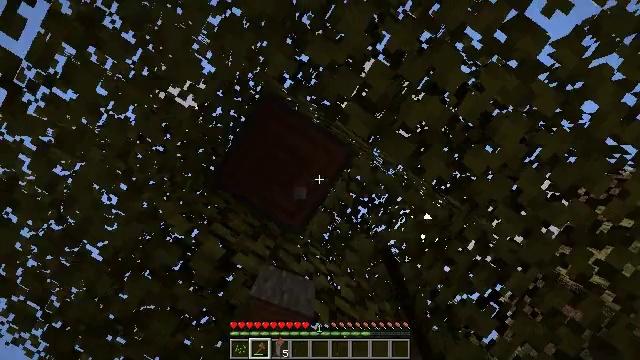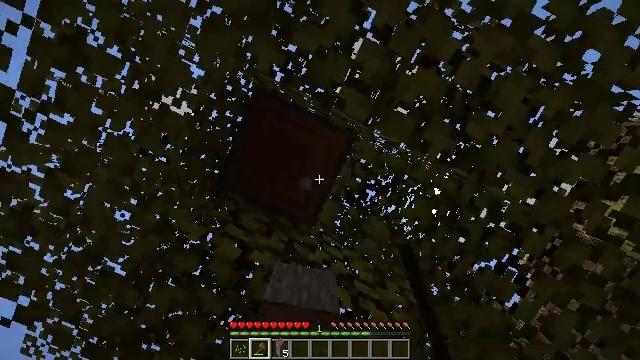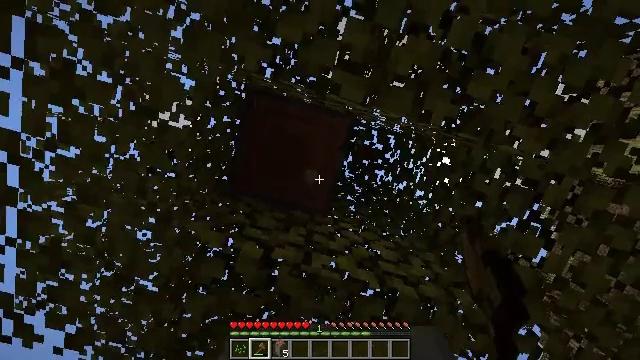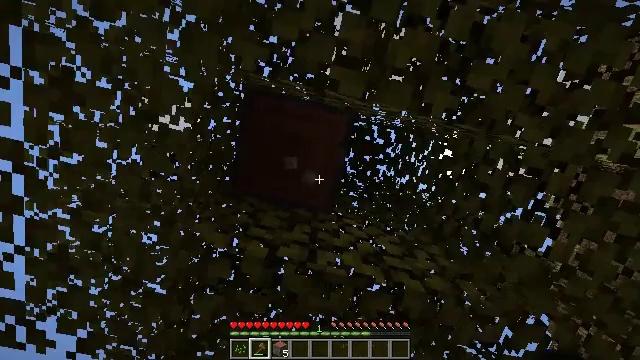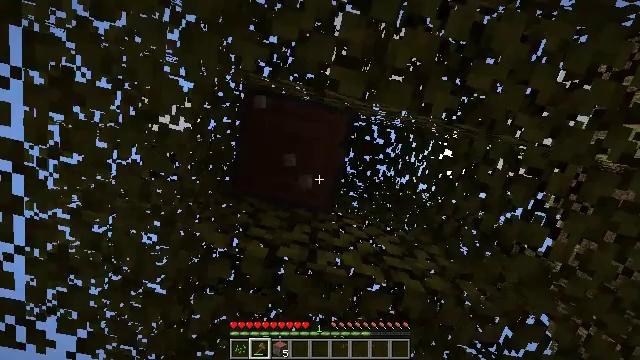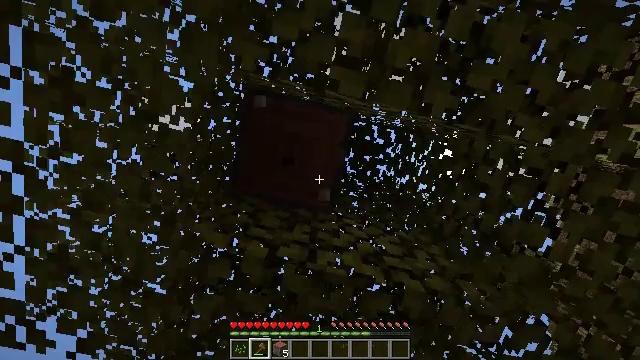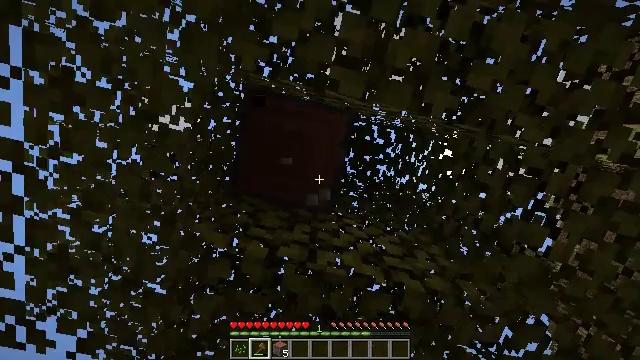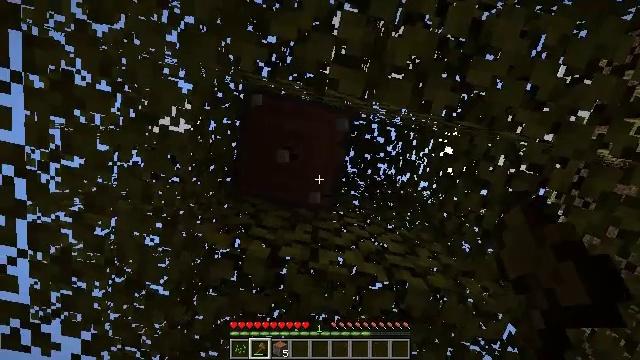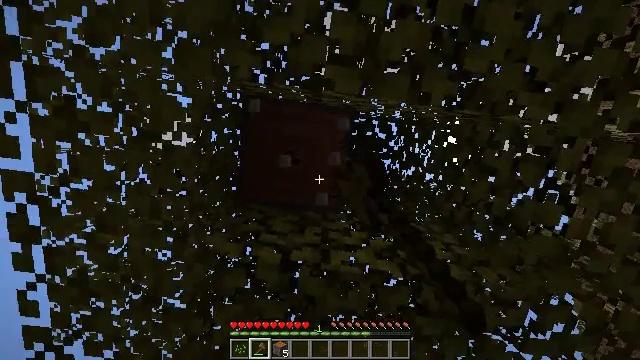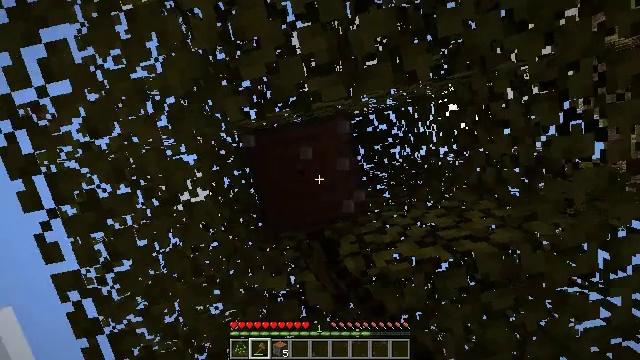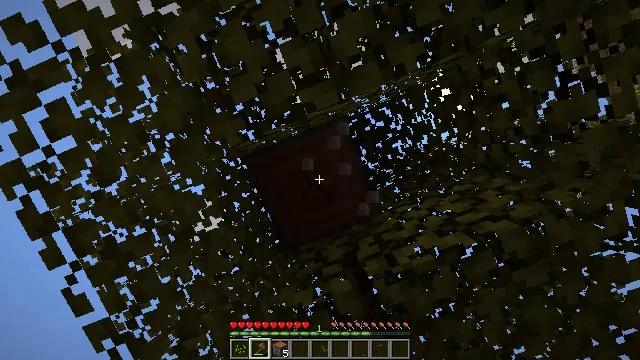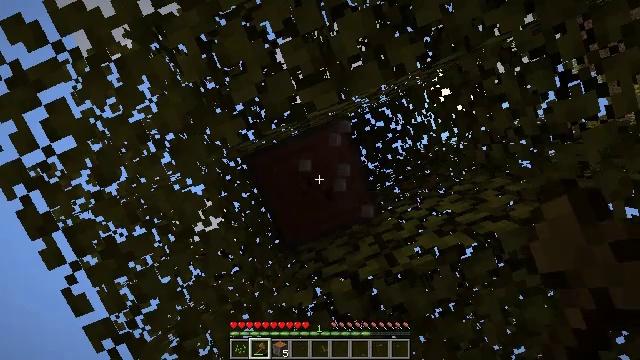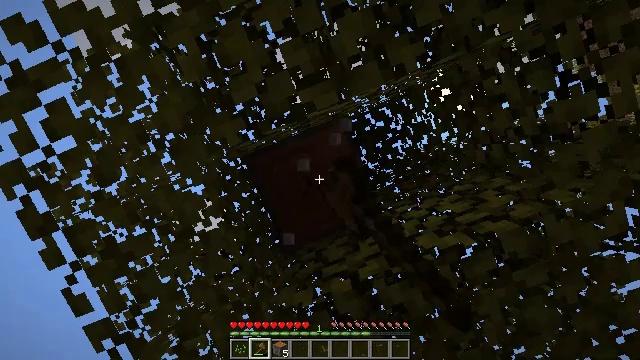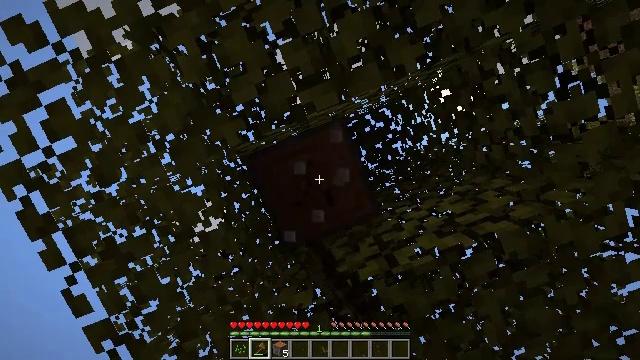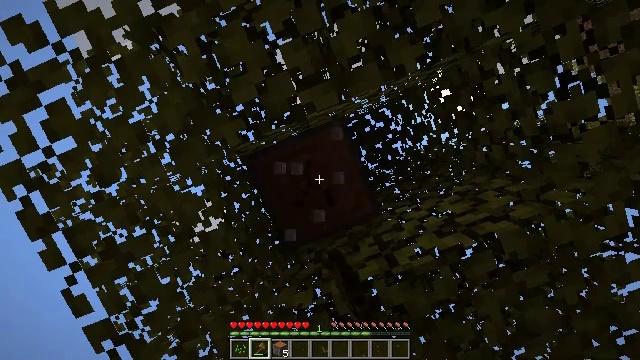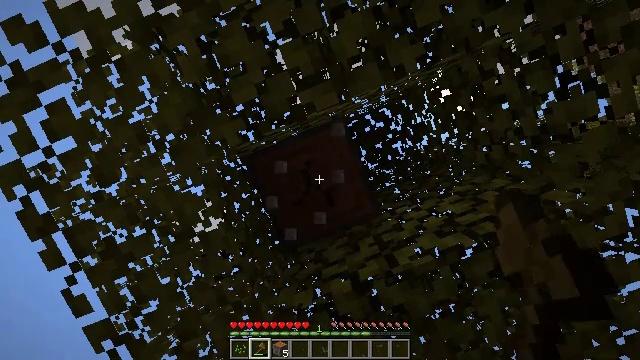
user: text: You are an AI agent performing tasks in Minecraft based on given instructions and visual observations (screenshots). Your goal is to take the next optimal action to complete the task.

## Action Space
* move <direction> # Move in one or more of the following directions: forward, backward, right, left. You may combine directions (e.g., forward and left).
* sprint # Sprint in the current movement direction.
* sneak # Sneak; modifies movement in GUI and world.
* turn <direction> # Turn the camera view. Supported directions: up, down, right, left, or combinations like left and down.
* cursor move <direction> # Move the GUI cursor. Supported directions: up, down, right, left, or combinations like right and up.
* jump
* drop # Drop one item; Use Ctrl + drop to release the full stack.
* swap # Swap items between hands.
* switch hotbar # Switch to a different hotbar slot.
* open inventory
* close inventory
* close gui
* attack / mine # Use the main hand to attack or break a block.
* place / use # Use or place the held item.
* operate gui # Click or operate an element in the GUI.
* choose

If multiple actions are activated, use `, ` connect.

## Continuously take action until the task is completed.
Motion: motion action
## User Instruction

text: Harvest the acacia log from the forest.
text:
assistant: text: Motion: turn left and down
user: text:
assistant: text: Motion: turn left and down
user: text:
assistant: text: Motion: turn left, attack / mine
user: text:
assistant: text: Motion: attack / mine
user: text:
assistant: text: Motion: attack / mine
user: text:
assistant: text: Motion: attack / mine
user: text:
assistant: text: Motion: attack / mine
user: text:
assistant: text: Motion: turn left, attack / mine
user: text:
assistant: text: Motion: turn left and up, attack / mine
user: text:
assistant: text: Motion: turn left and up, attack / mine
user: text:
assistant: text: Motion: attack / mine
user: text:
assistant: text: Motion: attack / mine
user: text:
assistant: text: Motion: attack / mine
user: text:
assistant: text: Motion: attack / mine
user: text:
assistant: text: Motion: attack / mine
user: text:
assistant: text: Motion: attack / mine
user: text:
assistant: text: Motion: attack / mine
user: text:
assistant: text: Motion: attack / mine
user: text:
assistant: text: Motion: attack / mine
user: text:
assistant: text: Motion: attack / mine
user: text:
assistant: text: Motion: attack / mine
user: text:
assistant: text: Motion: attack / mine
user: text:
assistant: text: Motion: attack / mine
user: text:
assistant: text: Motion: attack / mine
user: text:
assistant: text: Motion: attack / mine
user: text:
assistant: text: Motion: attack / mine
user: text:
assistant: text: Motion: attack / mine
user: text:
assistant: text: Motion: attack / mine
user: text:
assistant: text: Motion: attack / mine
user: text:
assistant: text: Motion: attack / mine